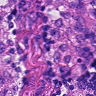
Metastatic tissue present: yes